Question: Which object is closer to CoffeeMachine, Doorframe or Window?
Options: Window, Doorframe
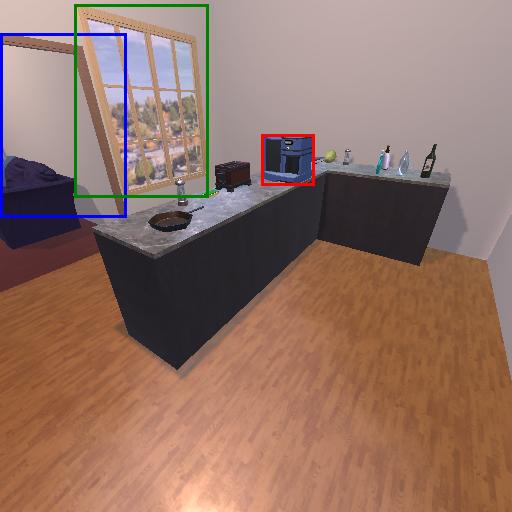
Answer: Window